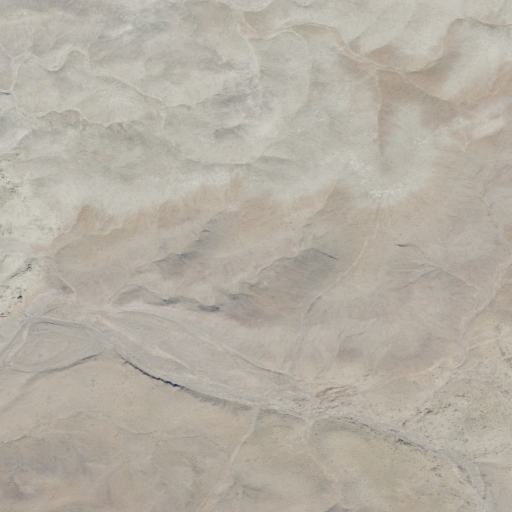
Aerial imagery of mountain in Utah named Black Hills containing only shrub